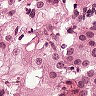
Metastatic tissue present: yes